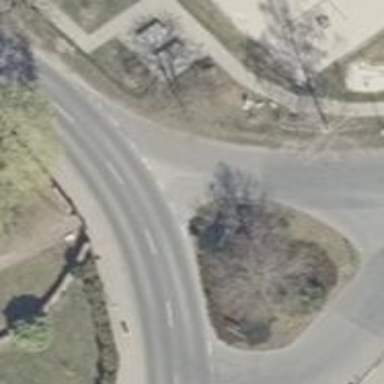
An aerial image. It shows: Secondary road with asphalt surface and lane markings. There is sidewalk on the left side.